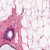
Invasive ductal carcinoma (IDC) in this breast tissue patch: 0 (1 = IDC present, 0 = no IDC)